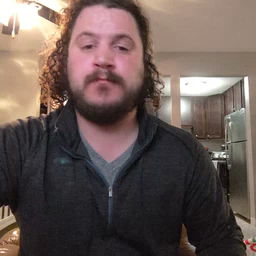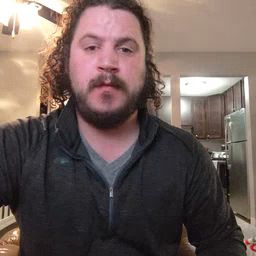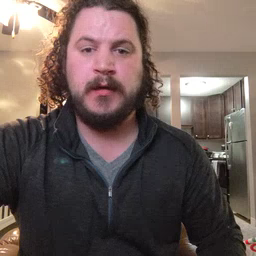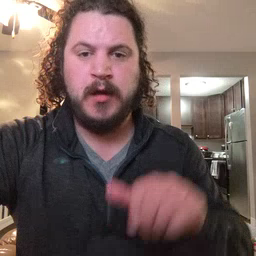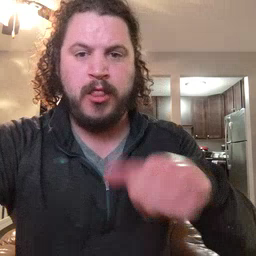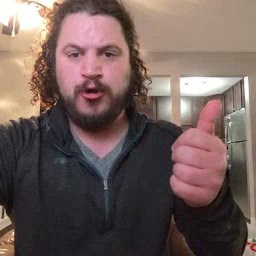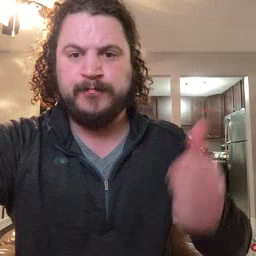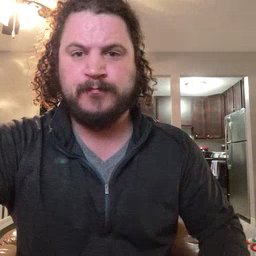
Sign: another